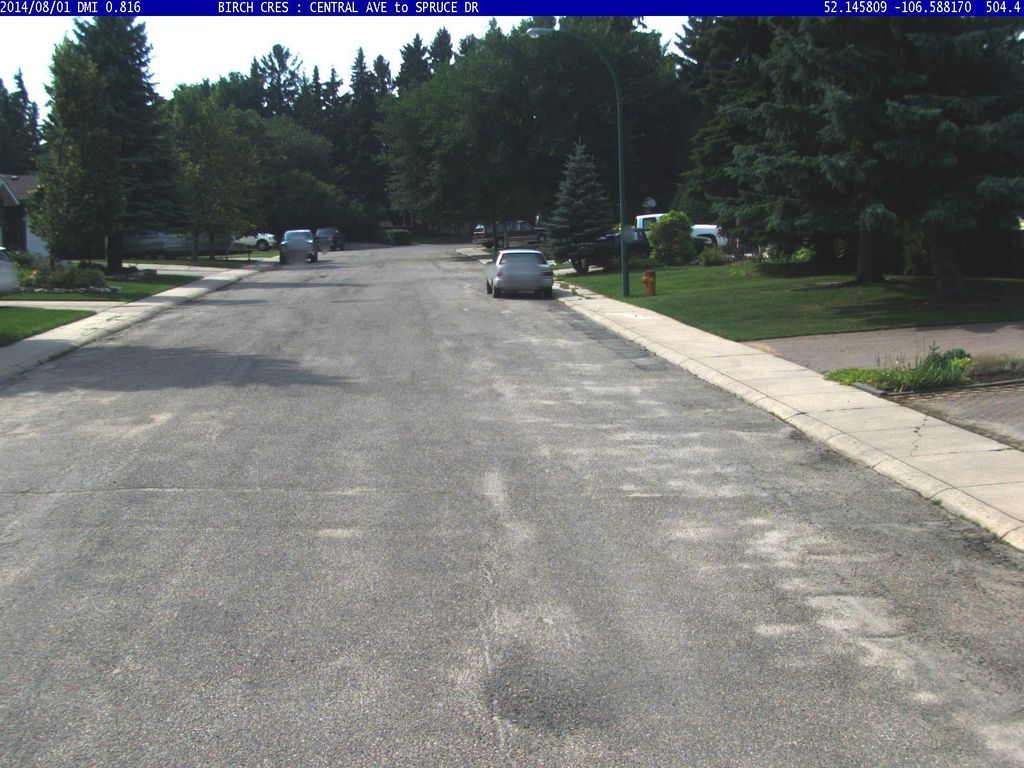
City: saskatoon